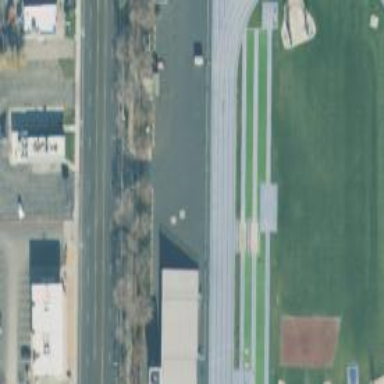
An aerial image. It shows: Athletics track located in leisure land area.